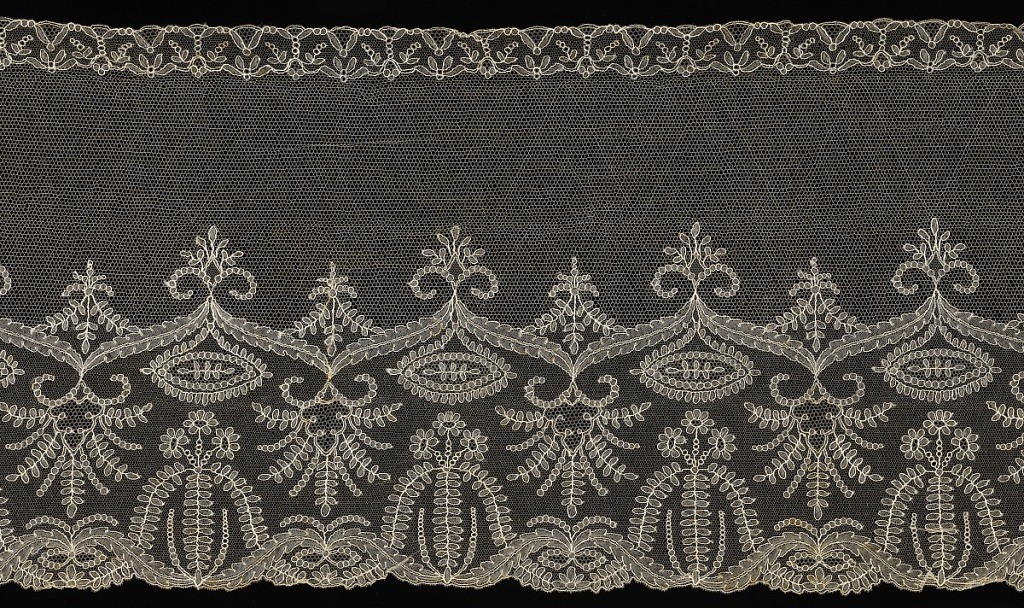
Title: Flounce
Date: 19th century
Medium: silk Technique: bobbin lace, white silk
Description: Flounce with fine "point de Paris" mesh and border of leaf festoons.